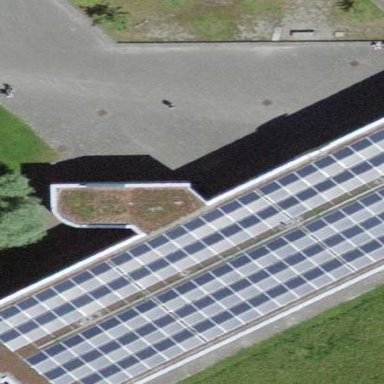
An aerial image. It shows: Part of building.